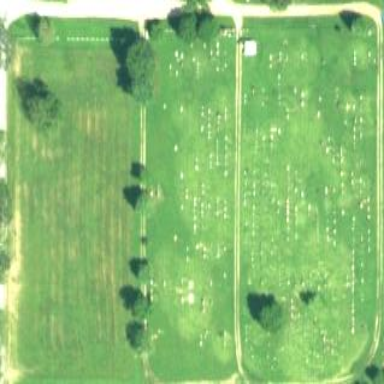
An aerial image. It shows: Cemetery.